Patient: sex M, age 46
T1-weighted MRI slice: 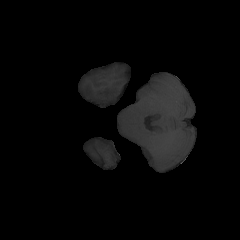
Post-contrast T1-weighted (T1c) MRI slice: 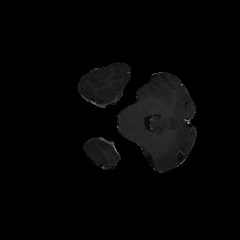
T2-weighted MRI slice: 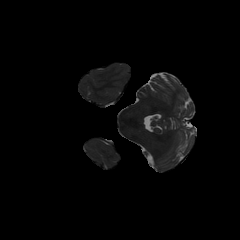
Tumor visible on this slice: no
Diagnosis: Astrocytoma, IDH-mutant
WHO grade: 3